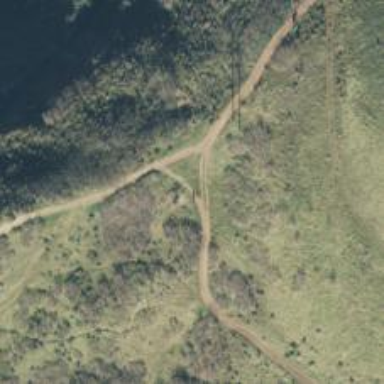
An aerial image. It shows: Path with excellent visibility for trail.